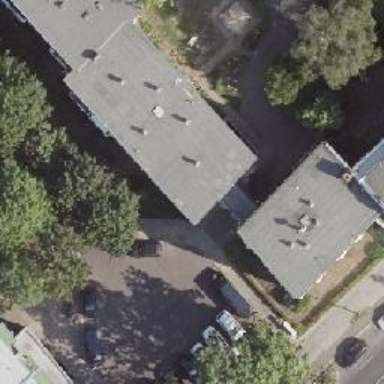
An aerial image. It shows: Driveway tunnel that serves as building passage.